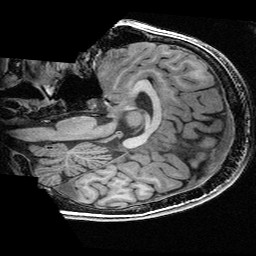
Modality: T1w
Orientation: sagittal
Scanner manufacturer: ge
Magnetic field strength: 3 T
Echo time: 0.00318 s